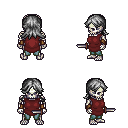
a pixel art fantasy rpg character, male body template, skeleton, maroon tunic, teal pants, gray loose hair, leather bracers, dagger, four views (front, back, left, right), 2x2 character sprite sheet, small pixel art, hard edges, no anti-aliasing